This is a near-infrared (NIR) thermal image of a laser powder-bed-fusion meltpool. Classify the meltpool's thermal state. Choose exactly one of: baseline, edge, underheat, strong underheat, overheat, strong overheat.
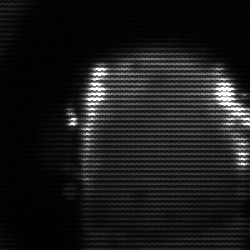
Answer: baseline